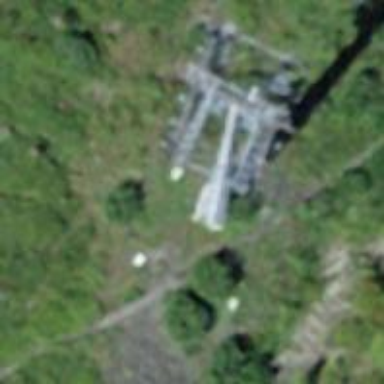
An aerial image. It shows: Pylon used for aerialway.